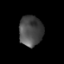
Tissue: lung
Cell type: Others
Senescence score: 0.2278
Nuclear area (px): 703
Mean DAPI intensity: 73.629